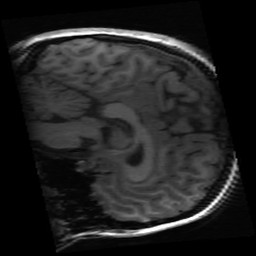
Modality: inplaneT1
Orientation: sagittal